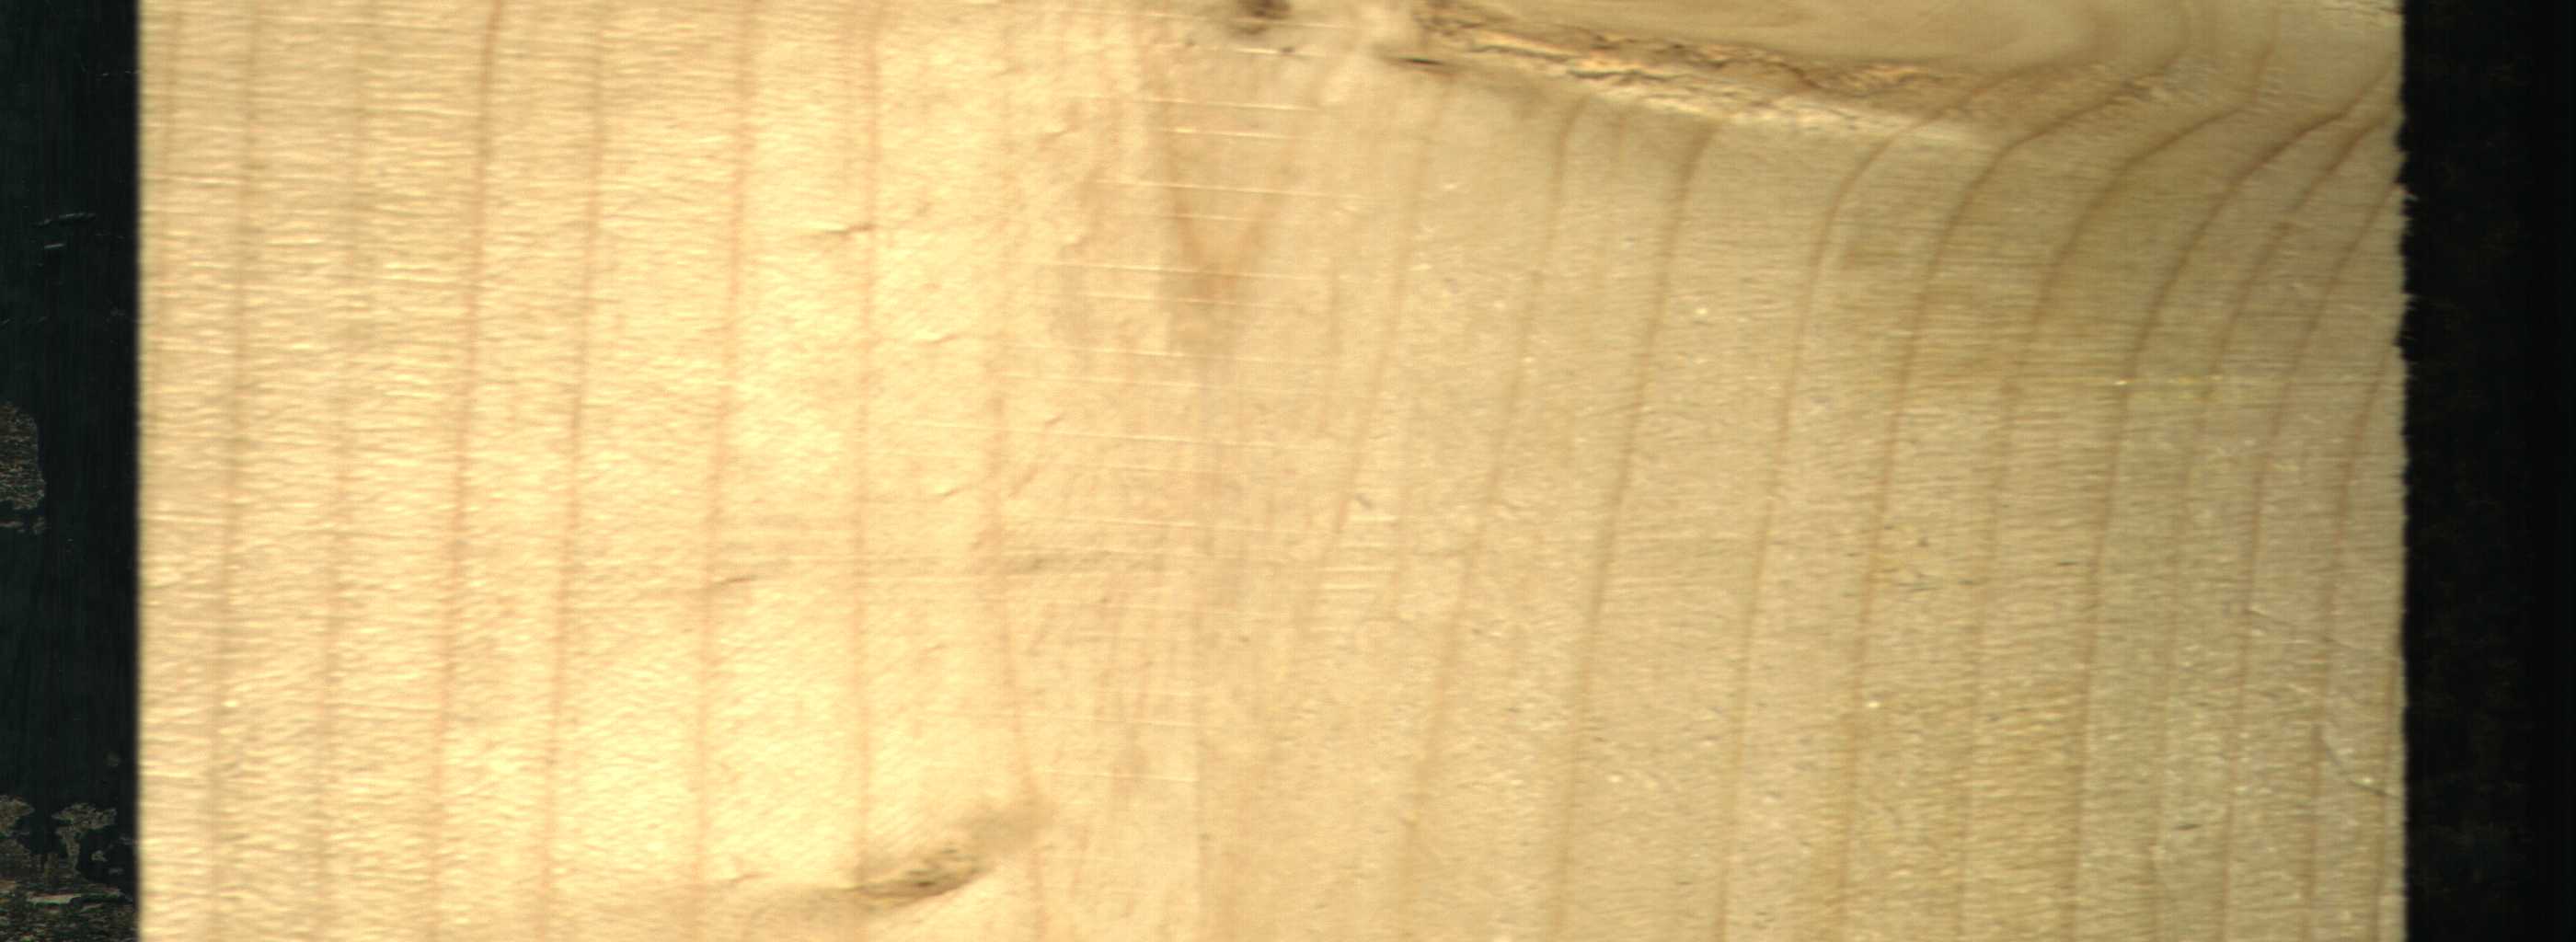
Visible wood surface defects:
Live_Knot
Live_Knot
Live_Knot